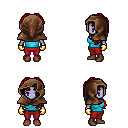
a pixel art fantasy rpg character, female body template, dark elf, purple skin, teal sleeveless shirt, red pants, red princess hairstyle, cloth hood, gold gloves, brown shoes, four views (front, back, left, right), 2x2 character sprite sheet, small pixel art, hard edges, no anti-aliasing